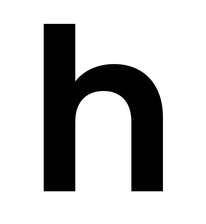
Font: Poppins-SemiBold